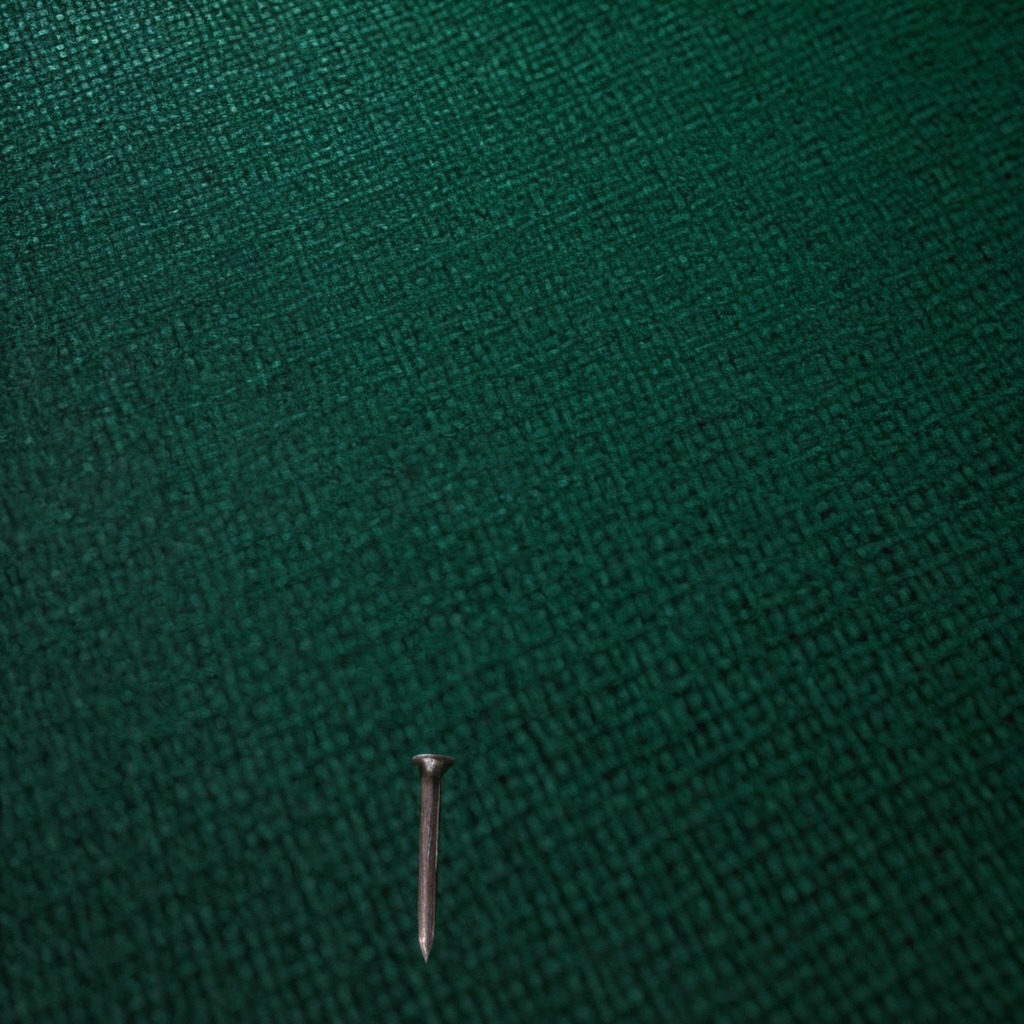
An iron nail lies on a clean granite tabletop covered with a green rubber mat inside a workshop at night dim ambient light soft shadows worn but beneath the mat